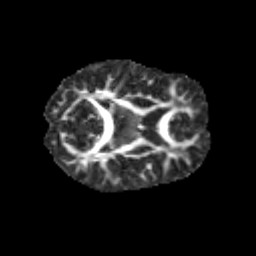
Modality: FA
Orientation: axial
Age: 9
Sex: female
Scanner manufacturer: siemens
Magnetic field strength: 3 T
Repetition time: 3.8 s
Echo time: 0.07 s